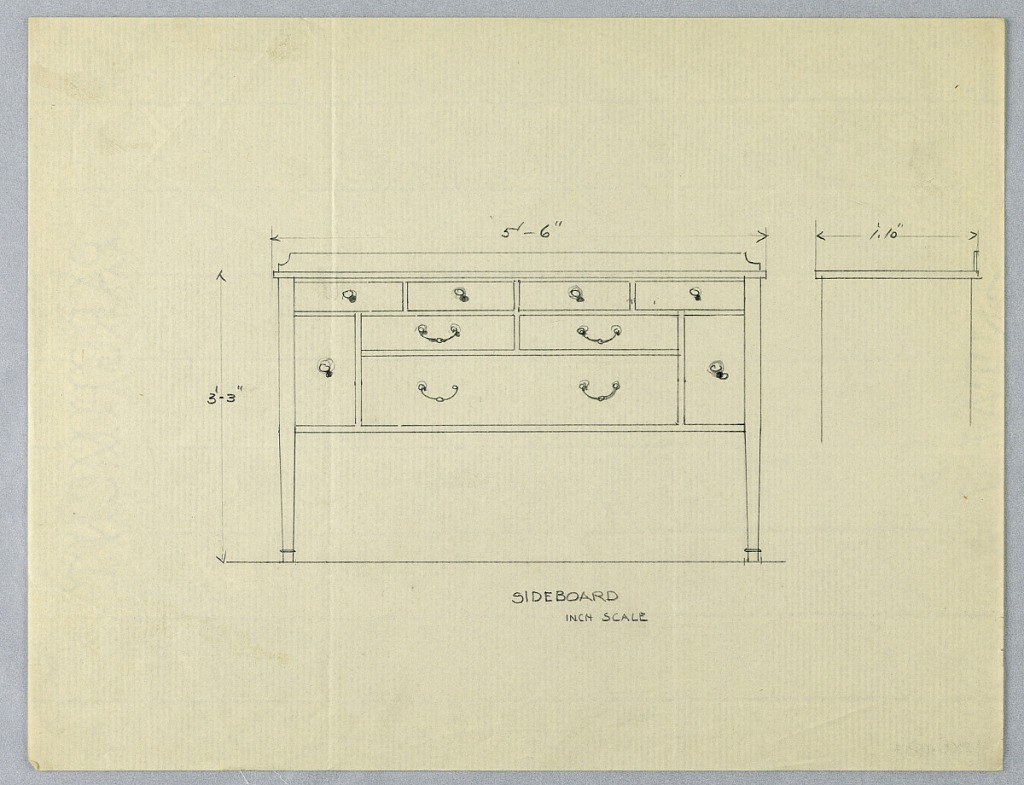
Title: Design for Sideboard with Nine Drawers
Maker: A.N. Davenport Co.
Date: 1900–05
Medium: Graphite on thin cream paper
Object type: Drawing
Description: Rectangular sideboard with four straight tapering legs; at top, four small drawers across entire front; below these at center only, two larger drawers side-by-side, and below them a single very large drawer; the latter three drawers flanked by a single cabinet door on each side; slight sketch at right of side view indicating depth of sideboard top.